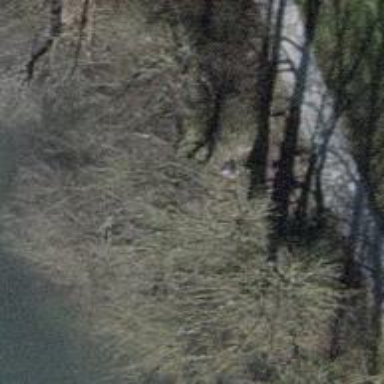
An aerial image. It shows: Brown bench in the vicinity.